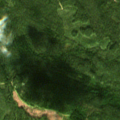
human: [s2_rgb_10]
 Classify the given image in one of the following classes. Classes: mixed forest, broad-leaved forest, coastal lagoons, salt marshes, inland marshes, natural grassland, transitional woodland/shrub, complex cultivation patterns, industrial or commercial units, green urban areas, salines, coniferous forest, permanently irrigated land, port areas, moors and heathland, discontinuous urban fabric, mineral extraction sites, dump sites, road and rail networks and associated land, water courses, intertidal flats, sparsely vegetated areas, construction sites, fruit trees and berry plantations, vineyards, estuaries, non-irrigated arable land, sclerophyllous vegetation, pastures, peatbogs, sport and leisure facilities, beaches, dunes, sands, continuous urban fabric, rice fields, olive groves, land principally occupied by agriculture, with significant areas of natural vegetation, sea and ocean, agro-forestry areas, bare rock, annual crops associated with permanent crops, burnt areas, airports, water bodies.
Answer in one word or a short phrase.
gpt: coniferous forest, transitional woodland/shrub